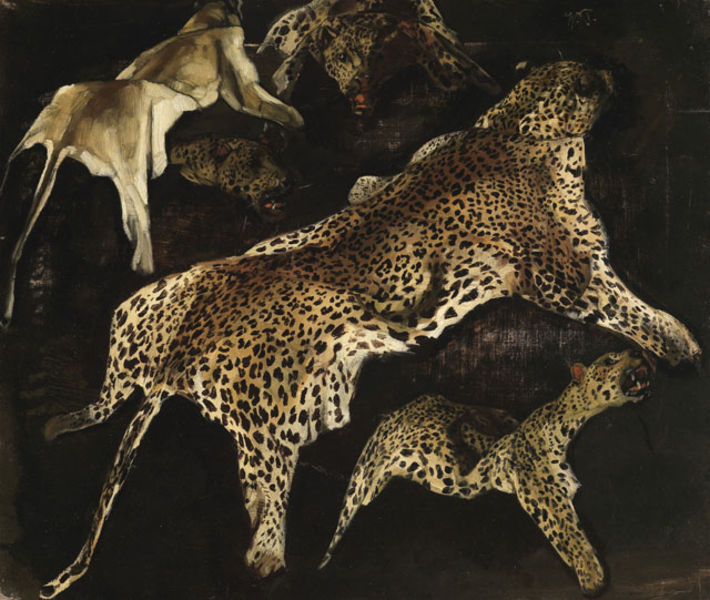
Titel: Leopardenfelle
Künstler: Wilhelm Trübner
Standort: Karlsruhe
Institution: Staatliche Kunsthalle Karlsruhe
Schlagwörter: dunkel, gemälde, haut, kampf, kopf, körper, schatten, weiß, aquarell, gelb, komposition, ocker, braun, grau, hell, hintergrund, köpfe, licht, mund, nacht, nase, ohr, rücken, schwarz, skizze, zeichnung, blick, rose, rot, tier, tiere, malerei, muster, teppich, wand, augen, böse, falten, gesicht, pelz, schädel, tod, tot, bild, fünf, öl, natur, auge, gold, haare, realismus, sessel, höhle, kontrast, ohren, stilleben, stillleben, beine, fell, schnell, schwanz, sprung, bein, füße, sofa, liegen, studie, moderne, angst, wild, glanz, pfoten, edel, stofflichkeit, pfingstrose, exotisch, collage, foto, fotografie, punkte, gemustert, arrangement, memento mori, offen, maske, untergrund, gepunktet, gemalt, haufen, leblos, schraffur, gefahr, tupfen, leinwand, ausgebreitet, krallen, zoo, jagd, fleck, flecken, musterung, pfote, maserung, gebiss, zähne, tierfell, beute, erlegt, felle, gefleckt, jäger, schnauze, springen, schreien, leder, maul, zunge, tierkörper, schwänze, löwe, opfer, getigert, schrei, leo, zungen, fletschen, tatzen, getupft, leopard, leopardenfell, raubkatze, klauen, zahn, trophäe, klaue, vorleger, löwenfell, decken, trophäen, raubtiere, tieger, tiger, wildtiere, vorstudie, tigerfell, dschungel, stude, hyäne, löwin, raubtier, panter, panther, raubkatzen, malgrund, tire, pranke, lefzen, puma, gazelle, gepard, jaguar, bosch, trompe, fauchen, angreifen, schiessen, schanz, leoparden, peltz, wehren, horde, gegerbt, löew, safari, pelze, jagdtrophäe, gehäutet, häute, ausgestopft, präparat, gerber, brüllen, jagdtrophäen, tierfelle, abgezogen, 1900, präpariert, springbock, relle, tierjagd, leopard hunger zähne tierbild, fell gebhardt, leopartd, pantherfelle, pepard, zahne, leopardenfelle, feopardenfell, ihren, großkatzenfelle, fell leopard, geparden, 19tes jahrhundert, trophären, kürschner, torphäe, dunkeñ, teppivh, trompe l'oil, präparation, fellhaufen, offenes maul, tigefell, getüofelt